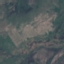
Land use / land cover class: HerbaceousVegetation